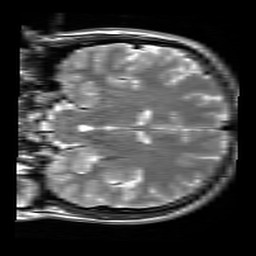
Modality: T2w
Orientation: coronal
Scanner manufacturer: siemens
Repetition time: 3.9 s
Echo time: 0.076 s